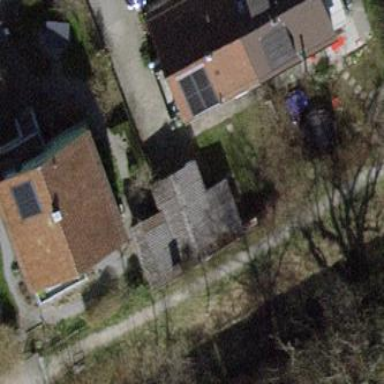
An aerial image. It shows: Building with tile roof.